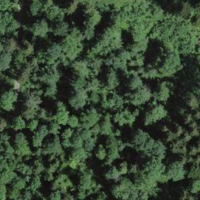
EUNIS habitat code: 44
Species observed at this site:
Lonicera acuminata